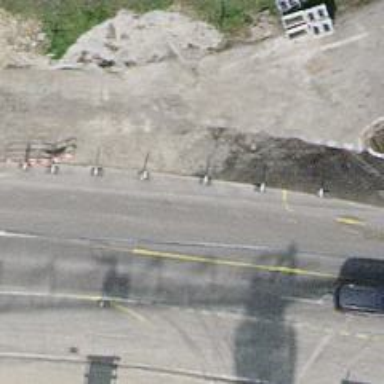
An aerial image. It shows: Service road with concrete plates surface.